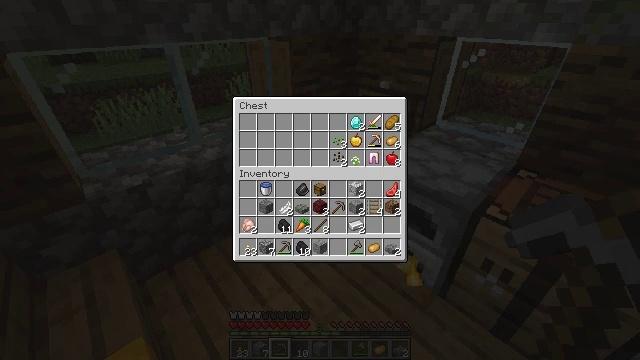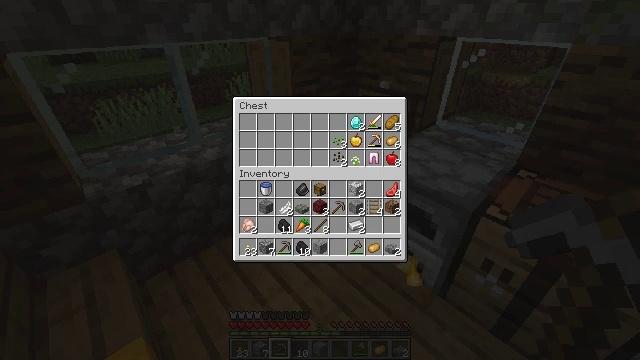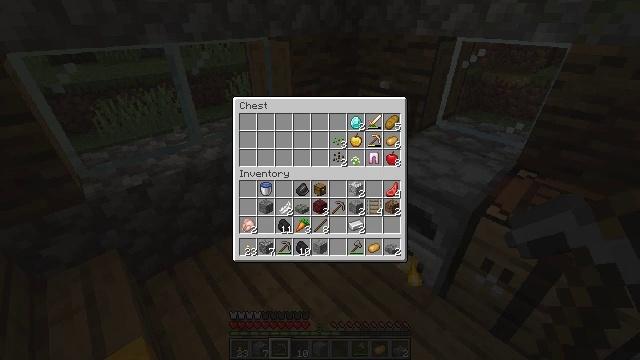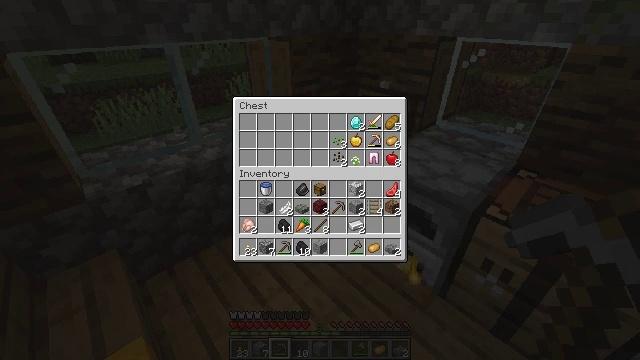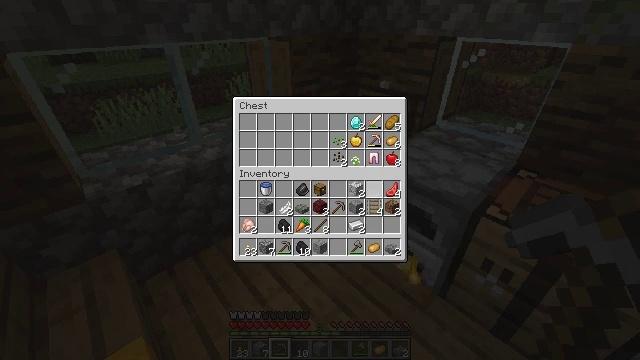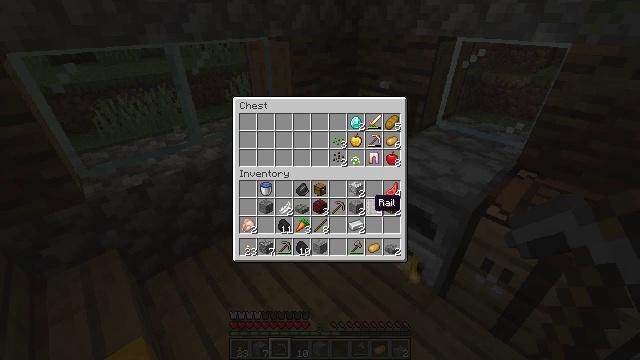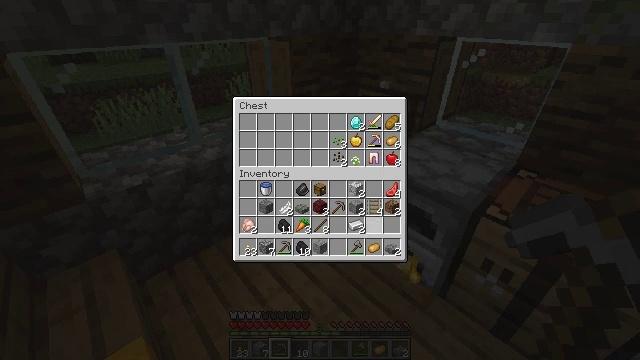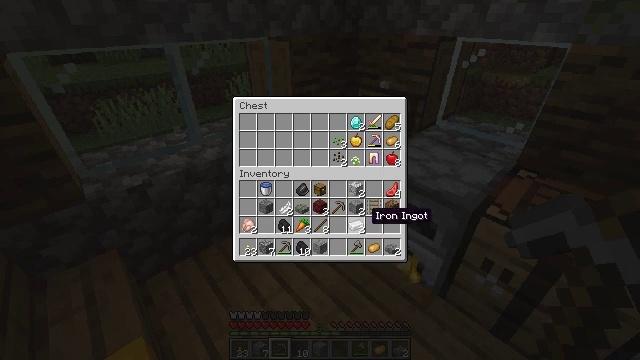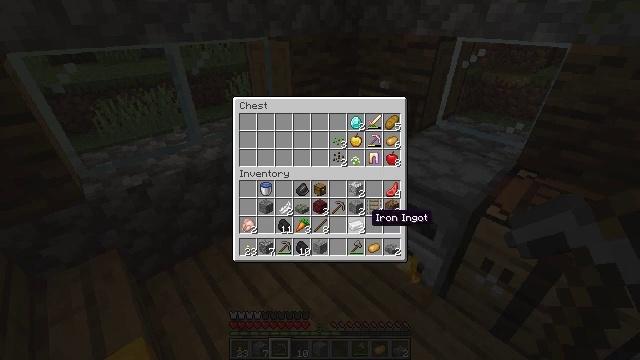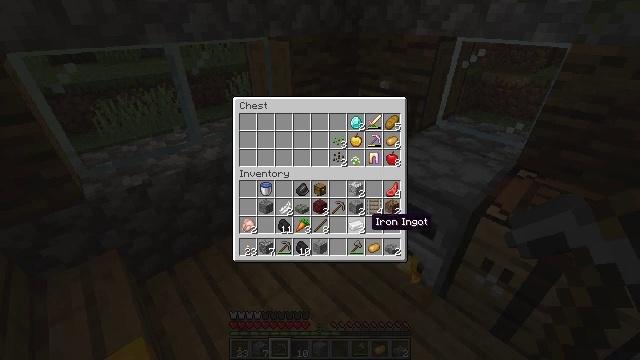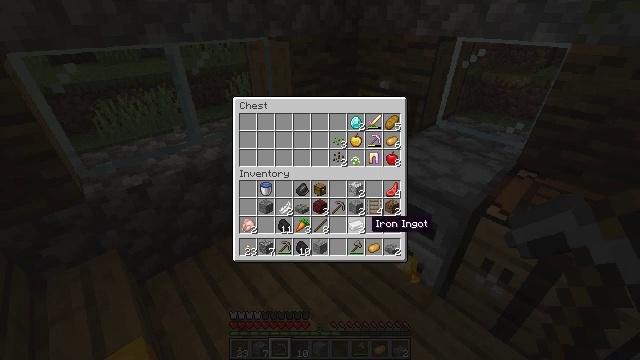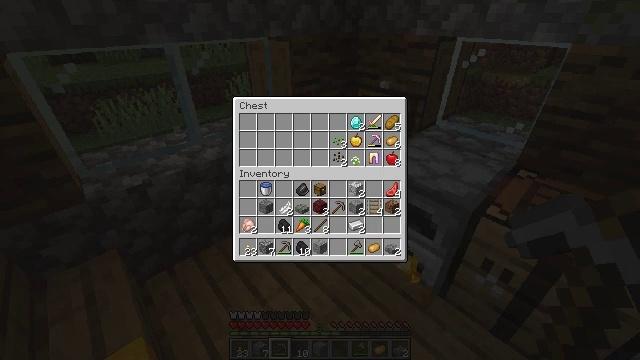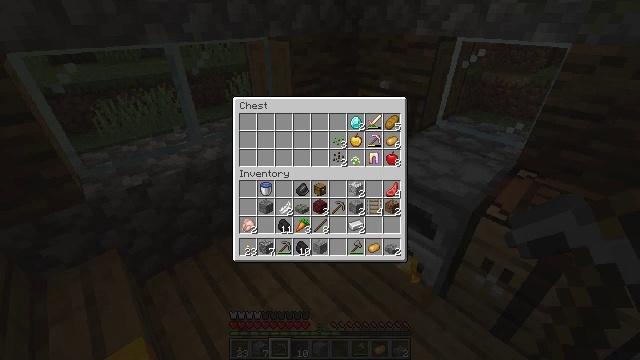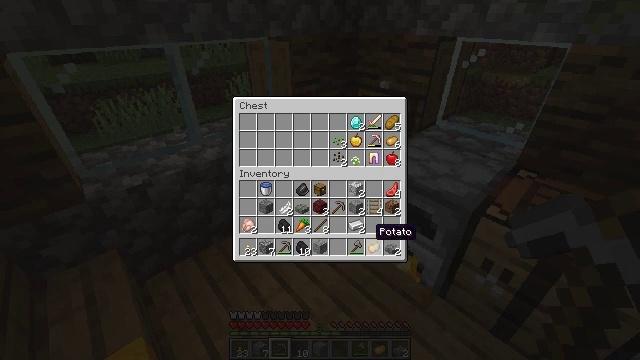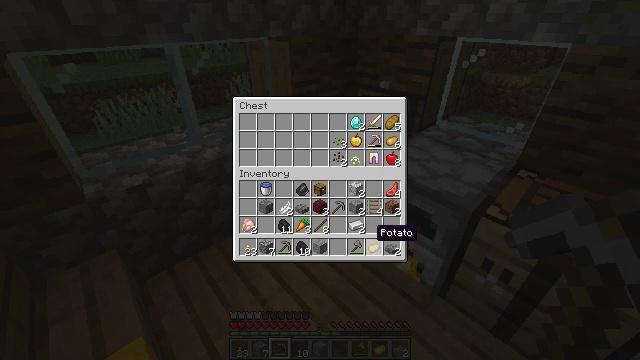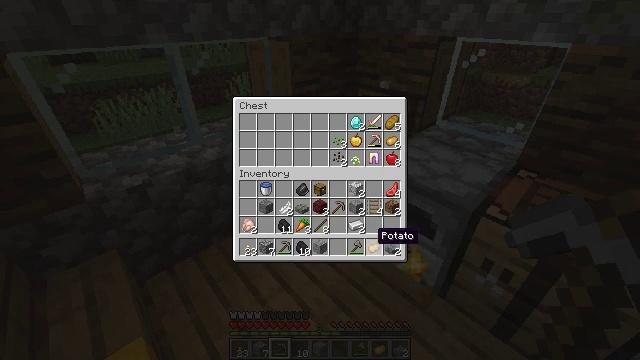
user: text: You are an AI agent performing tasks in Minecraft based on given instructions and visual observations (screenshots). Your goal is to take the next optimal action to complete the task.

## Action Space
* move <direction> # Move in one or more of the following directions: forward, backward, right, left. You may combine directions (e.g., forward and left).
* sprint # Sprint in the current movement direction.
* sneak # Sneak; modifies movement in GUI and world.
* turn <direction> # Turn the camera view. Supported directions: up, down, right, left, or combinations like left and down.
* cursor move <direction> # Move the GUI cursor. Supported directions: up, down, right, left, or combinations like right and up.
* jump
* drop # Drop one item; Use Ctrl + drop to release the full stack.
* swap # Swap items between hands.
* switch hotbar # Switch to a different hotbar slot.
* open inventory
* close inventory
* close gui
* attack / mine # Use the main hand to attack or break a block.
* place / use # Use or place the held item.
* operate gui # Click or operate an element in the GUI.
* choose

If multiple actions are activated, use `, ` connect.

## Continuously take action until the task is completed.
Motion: motion action
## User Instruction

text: Collect carrots by breaking the crop.
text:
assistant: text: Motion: turn right
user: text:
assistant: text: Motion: no_op
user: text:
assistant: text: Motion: no_op
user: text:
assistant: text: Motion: turn down
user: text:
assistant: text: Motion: turn down
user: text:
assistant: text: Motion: turn down
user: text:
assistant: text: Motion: no_op
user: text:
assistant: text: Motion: no_op
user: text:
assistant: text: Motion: no_op
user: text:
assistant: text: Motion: no_op
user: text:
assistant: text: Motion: no_op
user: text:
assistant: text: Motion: no_op
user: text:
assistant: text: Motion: no_op
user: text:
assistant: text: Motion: no_op
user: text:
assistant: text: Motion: no_op
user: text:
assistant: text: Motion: no_op
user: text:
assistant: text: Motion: no_op
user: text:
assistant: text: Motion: no_op
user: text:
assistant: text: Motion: no_op
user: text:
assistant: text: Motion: no_op
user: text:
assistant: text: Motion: attack / mine
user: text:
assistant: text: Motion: attack / mine
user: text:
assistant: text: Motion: attack / mine
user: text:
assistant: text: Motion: turn up
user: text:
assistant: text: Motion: turn up
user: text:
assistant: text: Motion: turn left and up
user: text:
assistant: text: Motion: turn left and up
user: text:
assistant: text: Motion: turn up
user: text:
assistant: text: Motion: turn up
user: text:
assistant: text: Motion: turn up